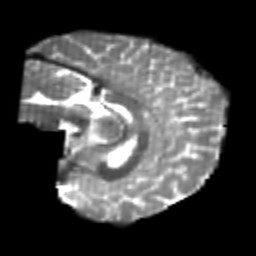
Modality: T2w
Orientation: sagittal
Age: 22
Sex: female
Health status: healthy
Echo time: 0.074 s